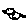
Label: bird